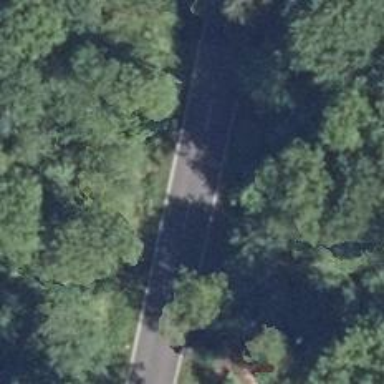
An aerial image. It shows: Secondary road with asphalt surface.